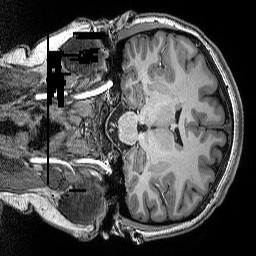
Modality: T1w
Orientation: coronal
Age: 21
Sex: female